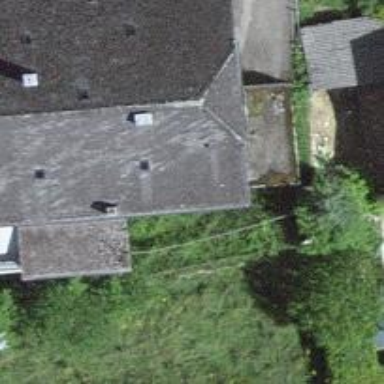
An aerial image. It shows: Garage.